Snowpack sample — Buffalo Mountain, Silverthorne, Colorado, USA (1/25/25, 10:11 AM MST)
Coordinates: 39.6222, -106.1139
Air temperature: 22 °F
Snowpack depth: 110 cm
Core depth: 20 cm
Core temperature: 48.2 °F
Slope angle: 12°, slope face: 102°
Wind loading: high
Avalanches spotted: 0
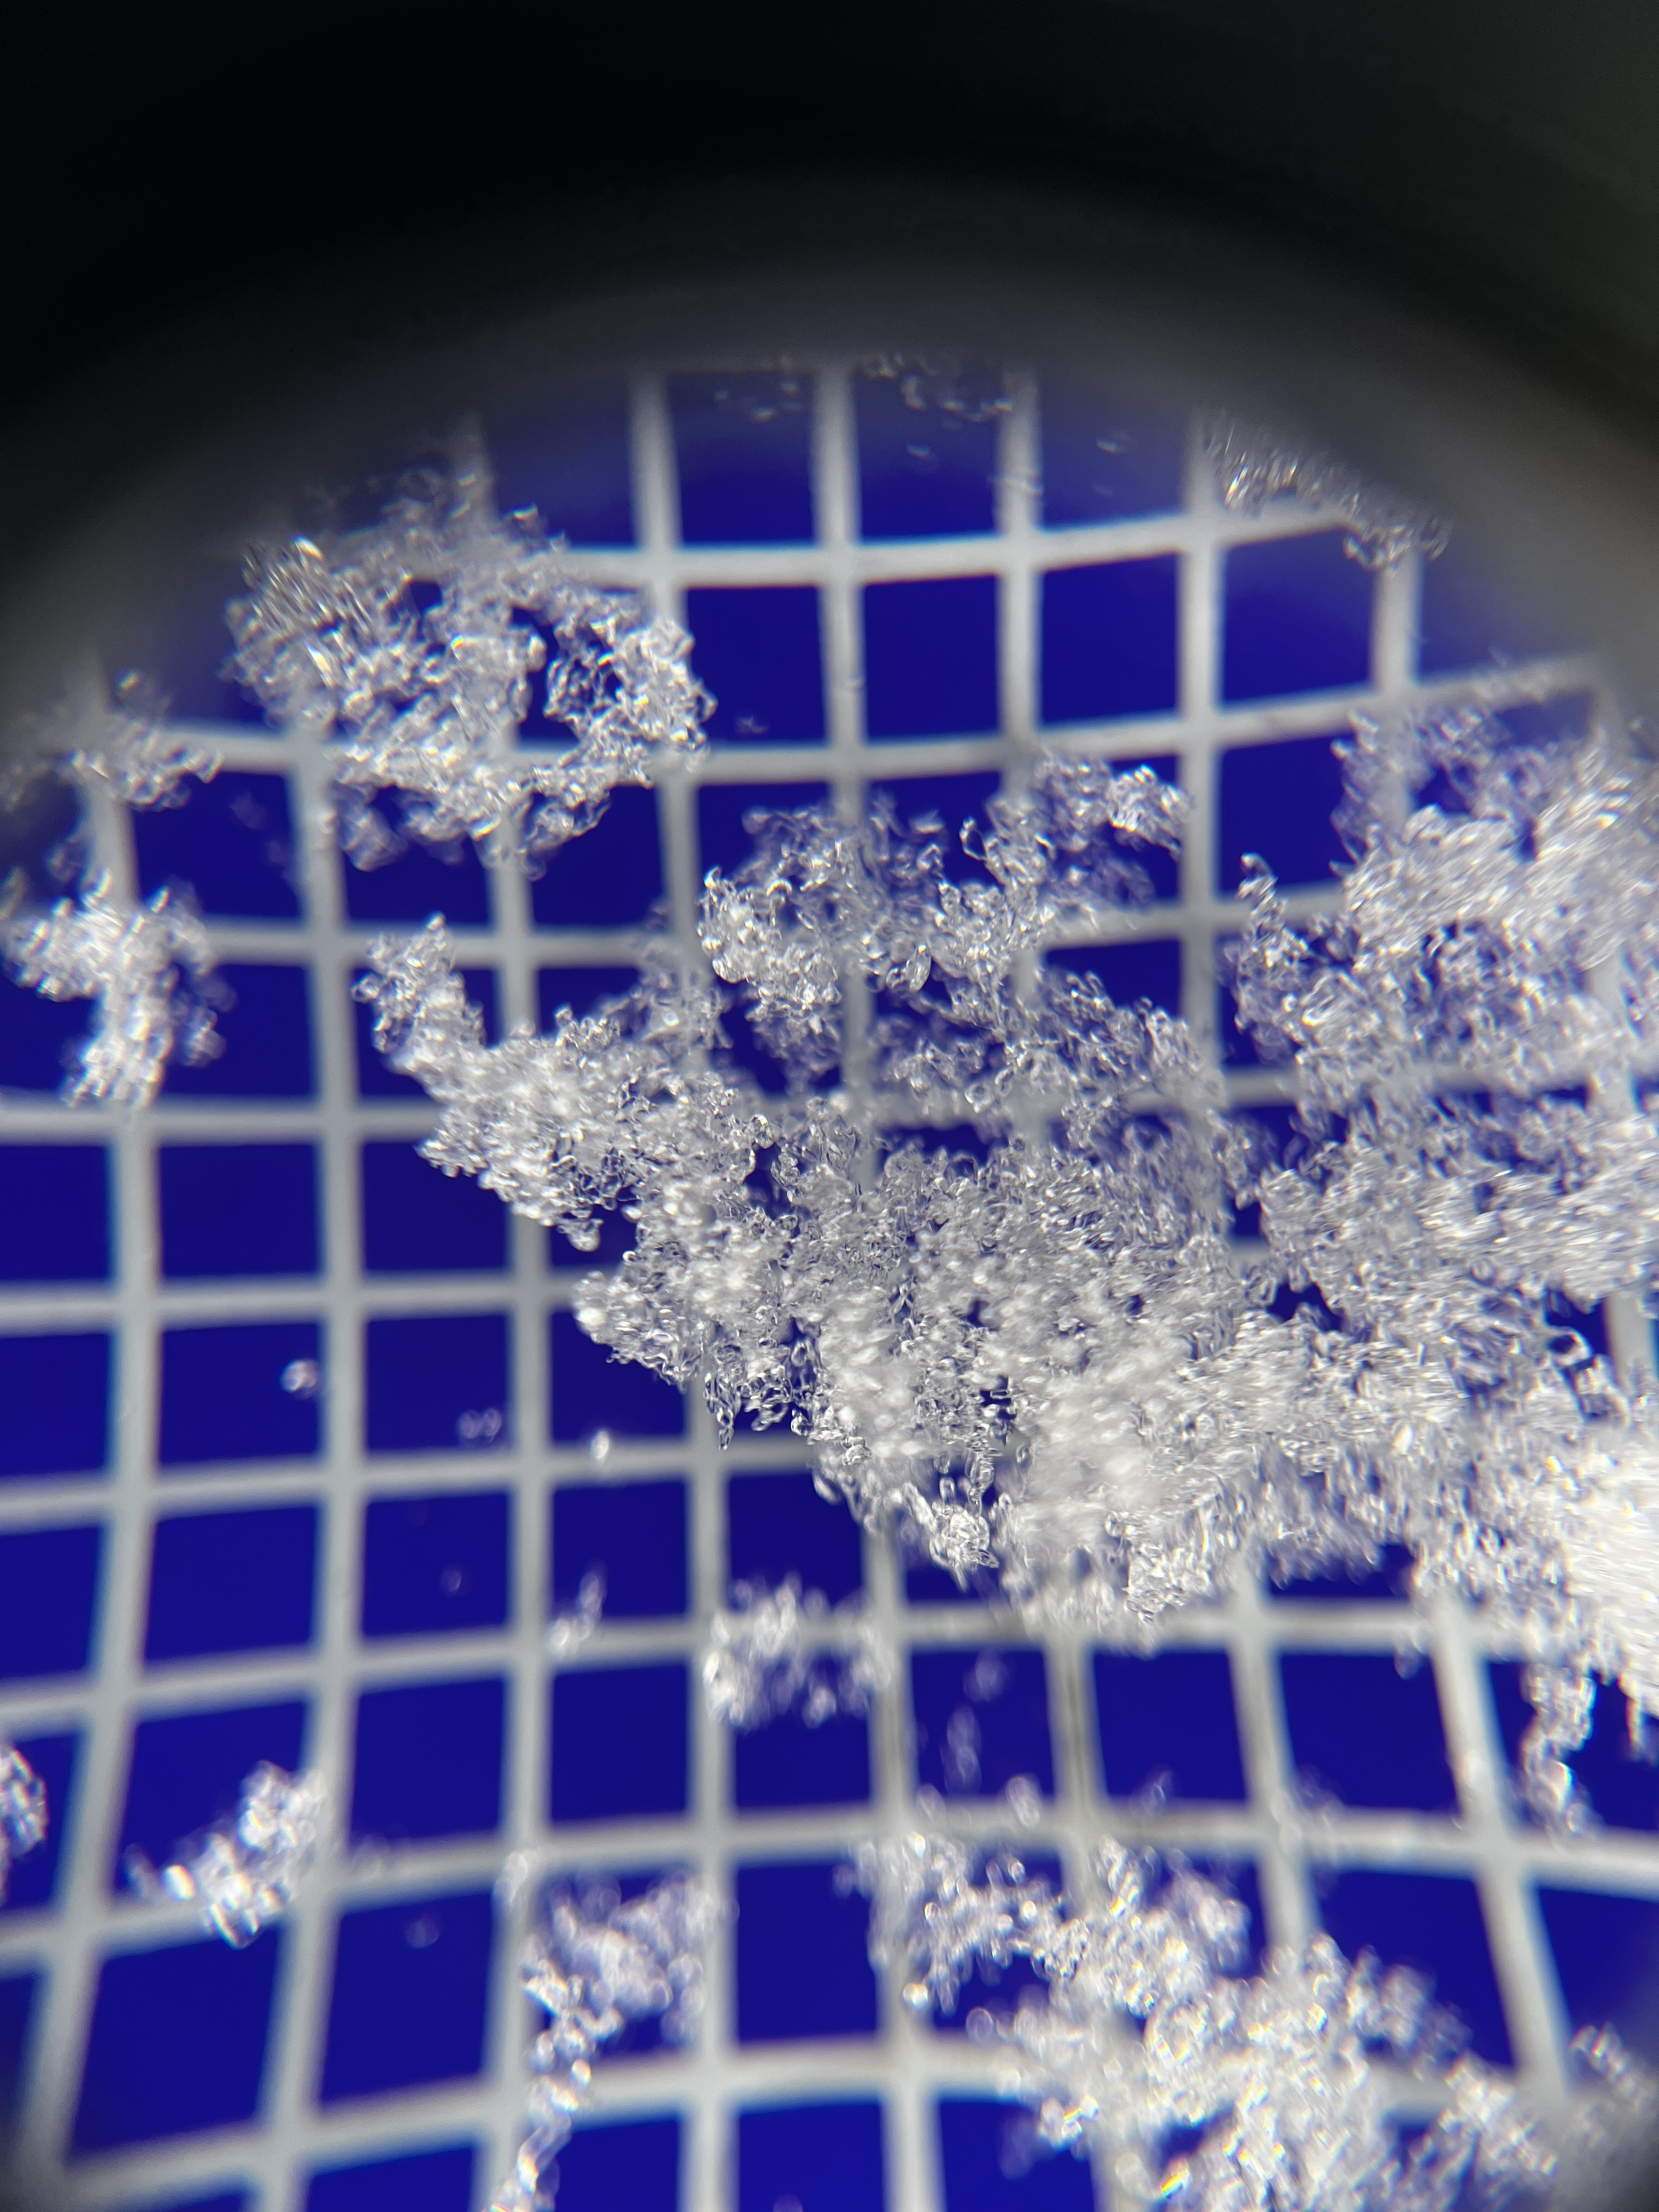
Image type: magnified_profile
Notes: No avalanches nearby, collected on the outskirts of a fire break 15 meters from the treeline, on way to Buffalo and Red Mountain